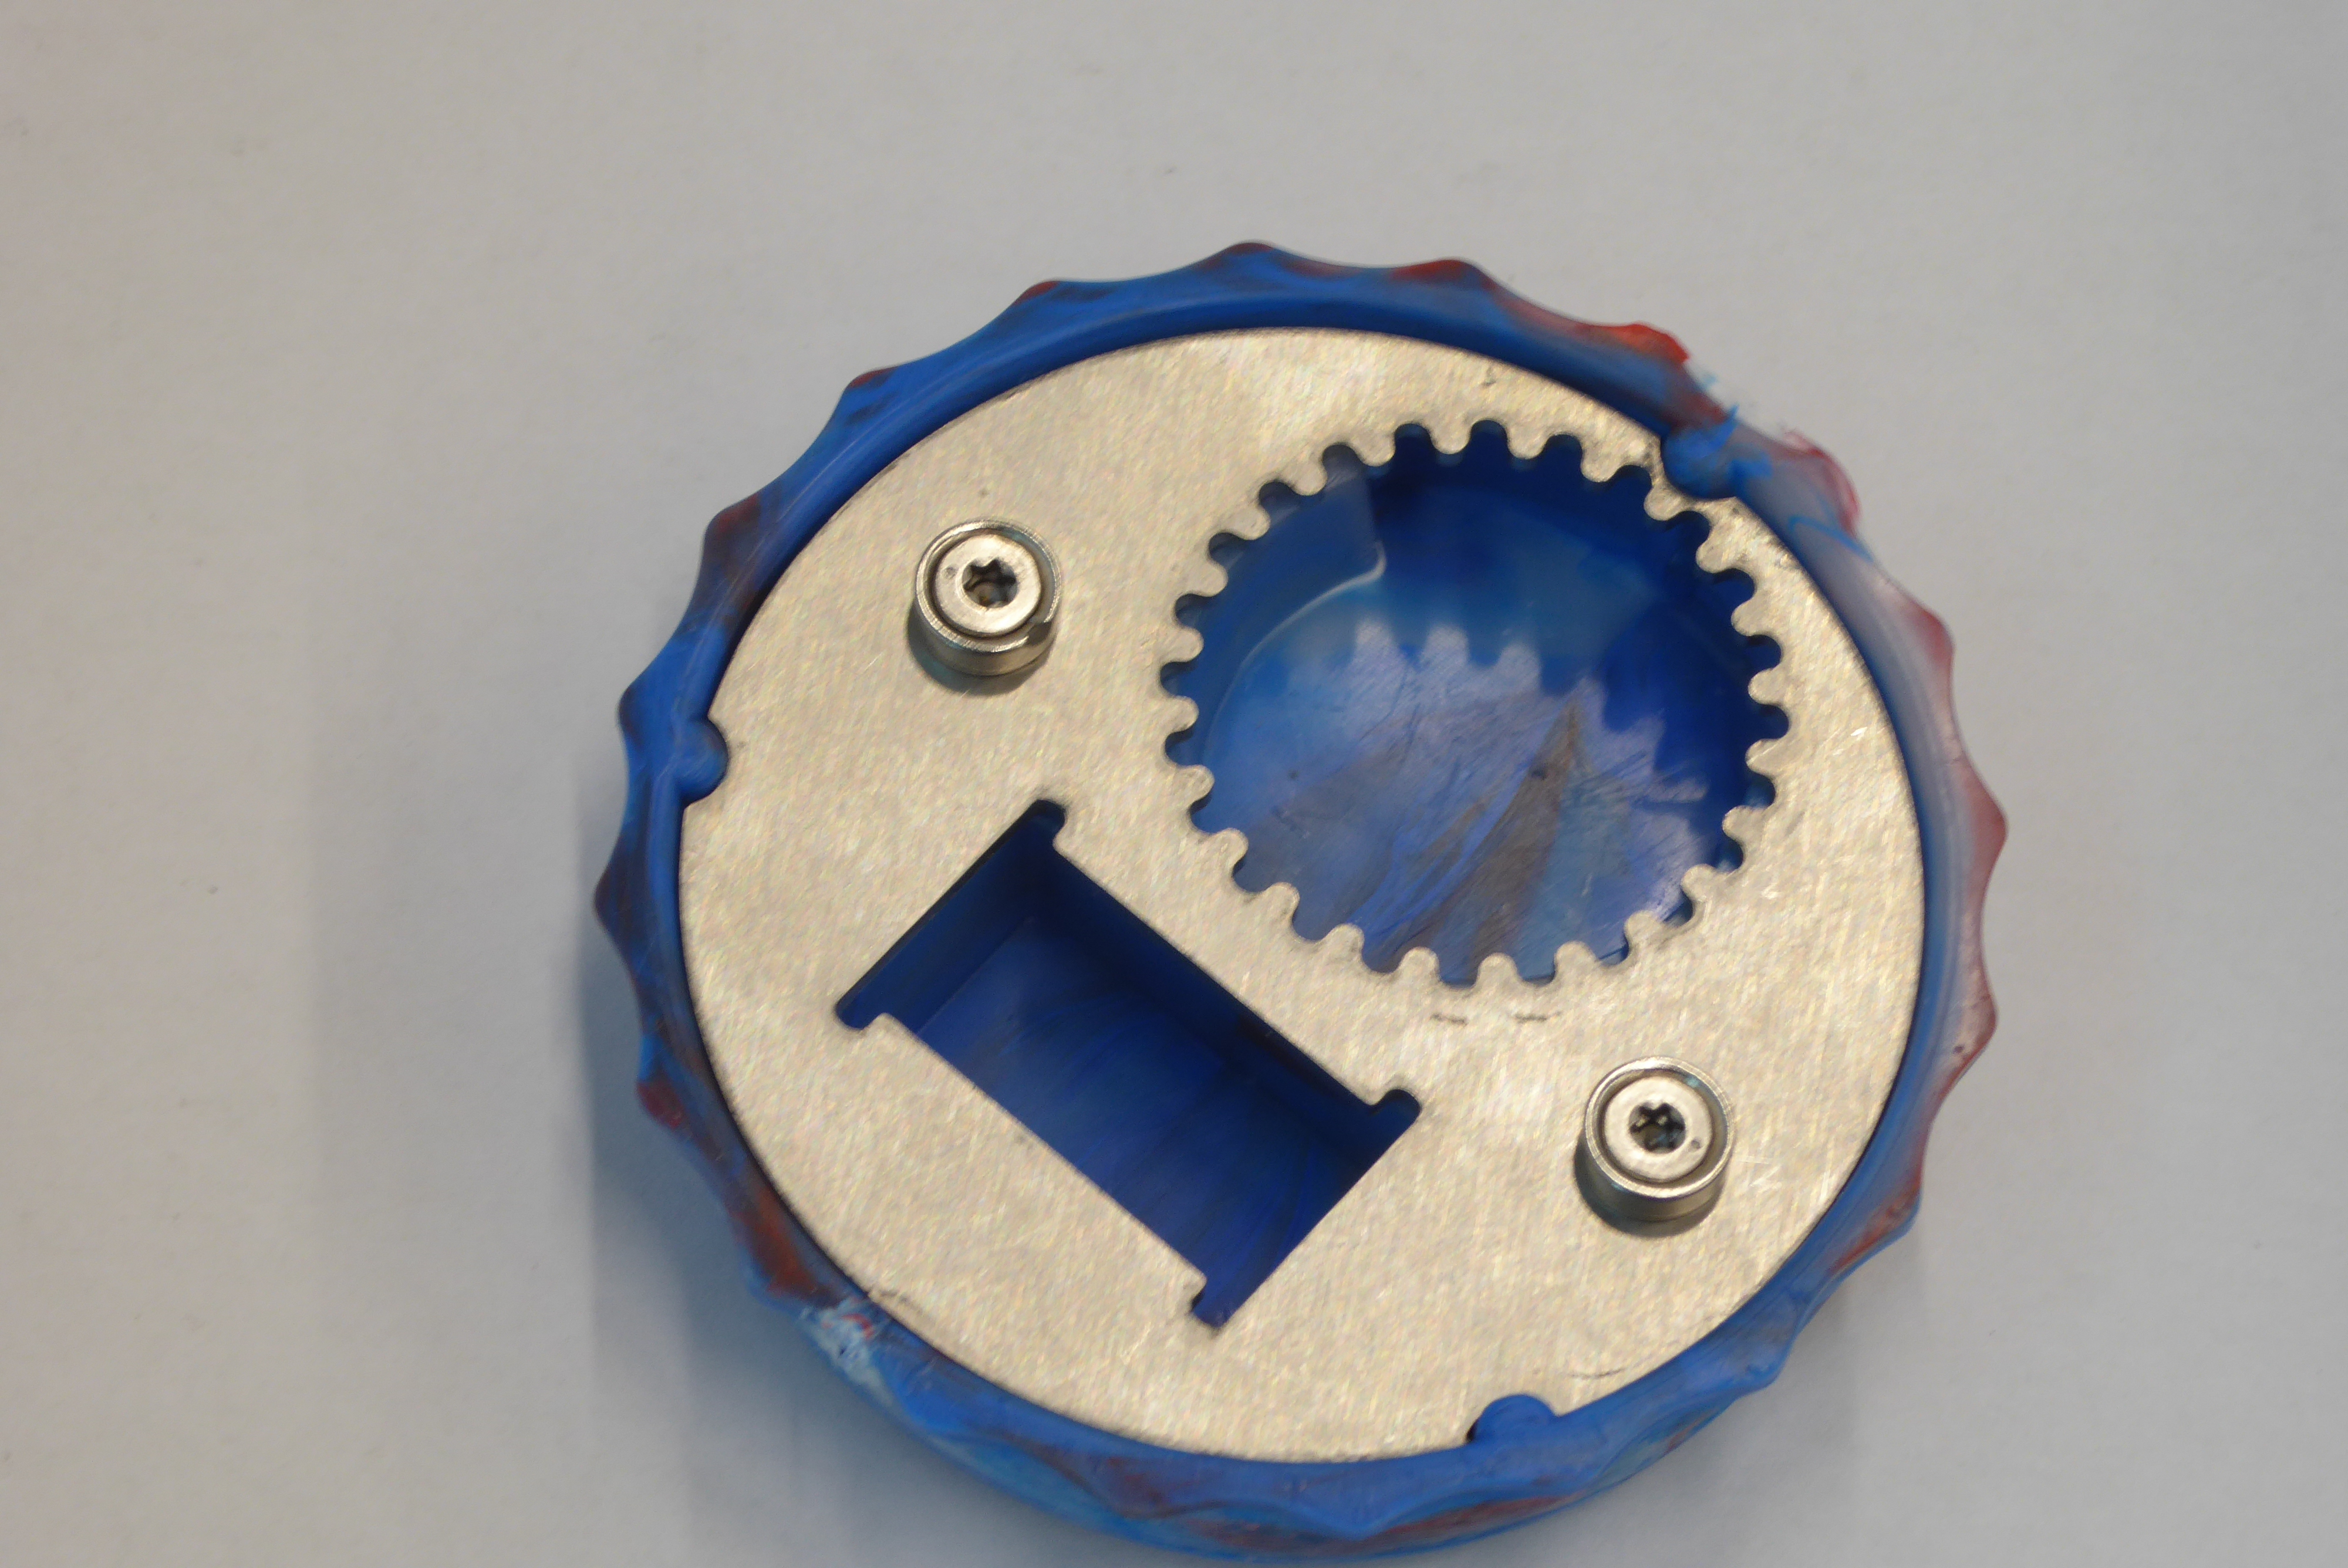
Label: Bottle Opener